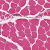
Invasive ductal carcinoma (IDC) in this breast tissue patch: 0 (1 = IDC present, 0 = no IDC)